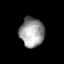
Tissue: skin
Cell type: Epithelial cells
Senescence score: 0.2497
Nuclear area (px): 698
Mean DAPI intensity: 155.198